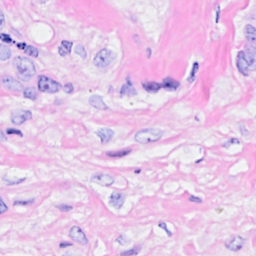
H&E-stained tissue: Breast